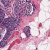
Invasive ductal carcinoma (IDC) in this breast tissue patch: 0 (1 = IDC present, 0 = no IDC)